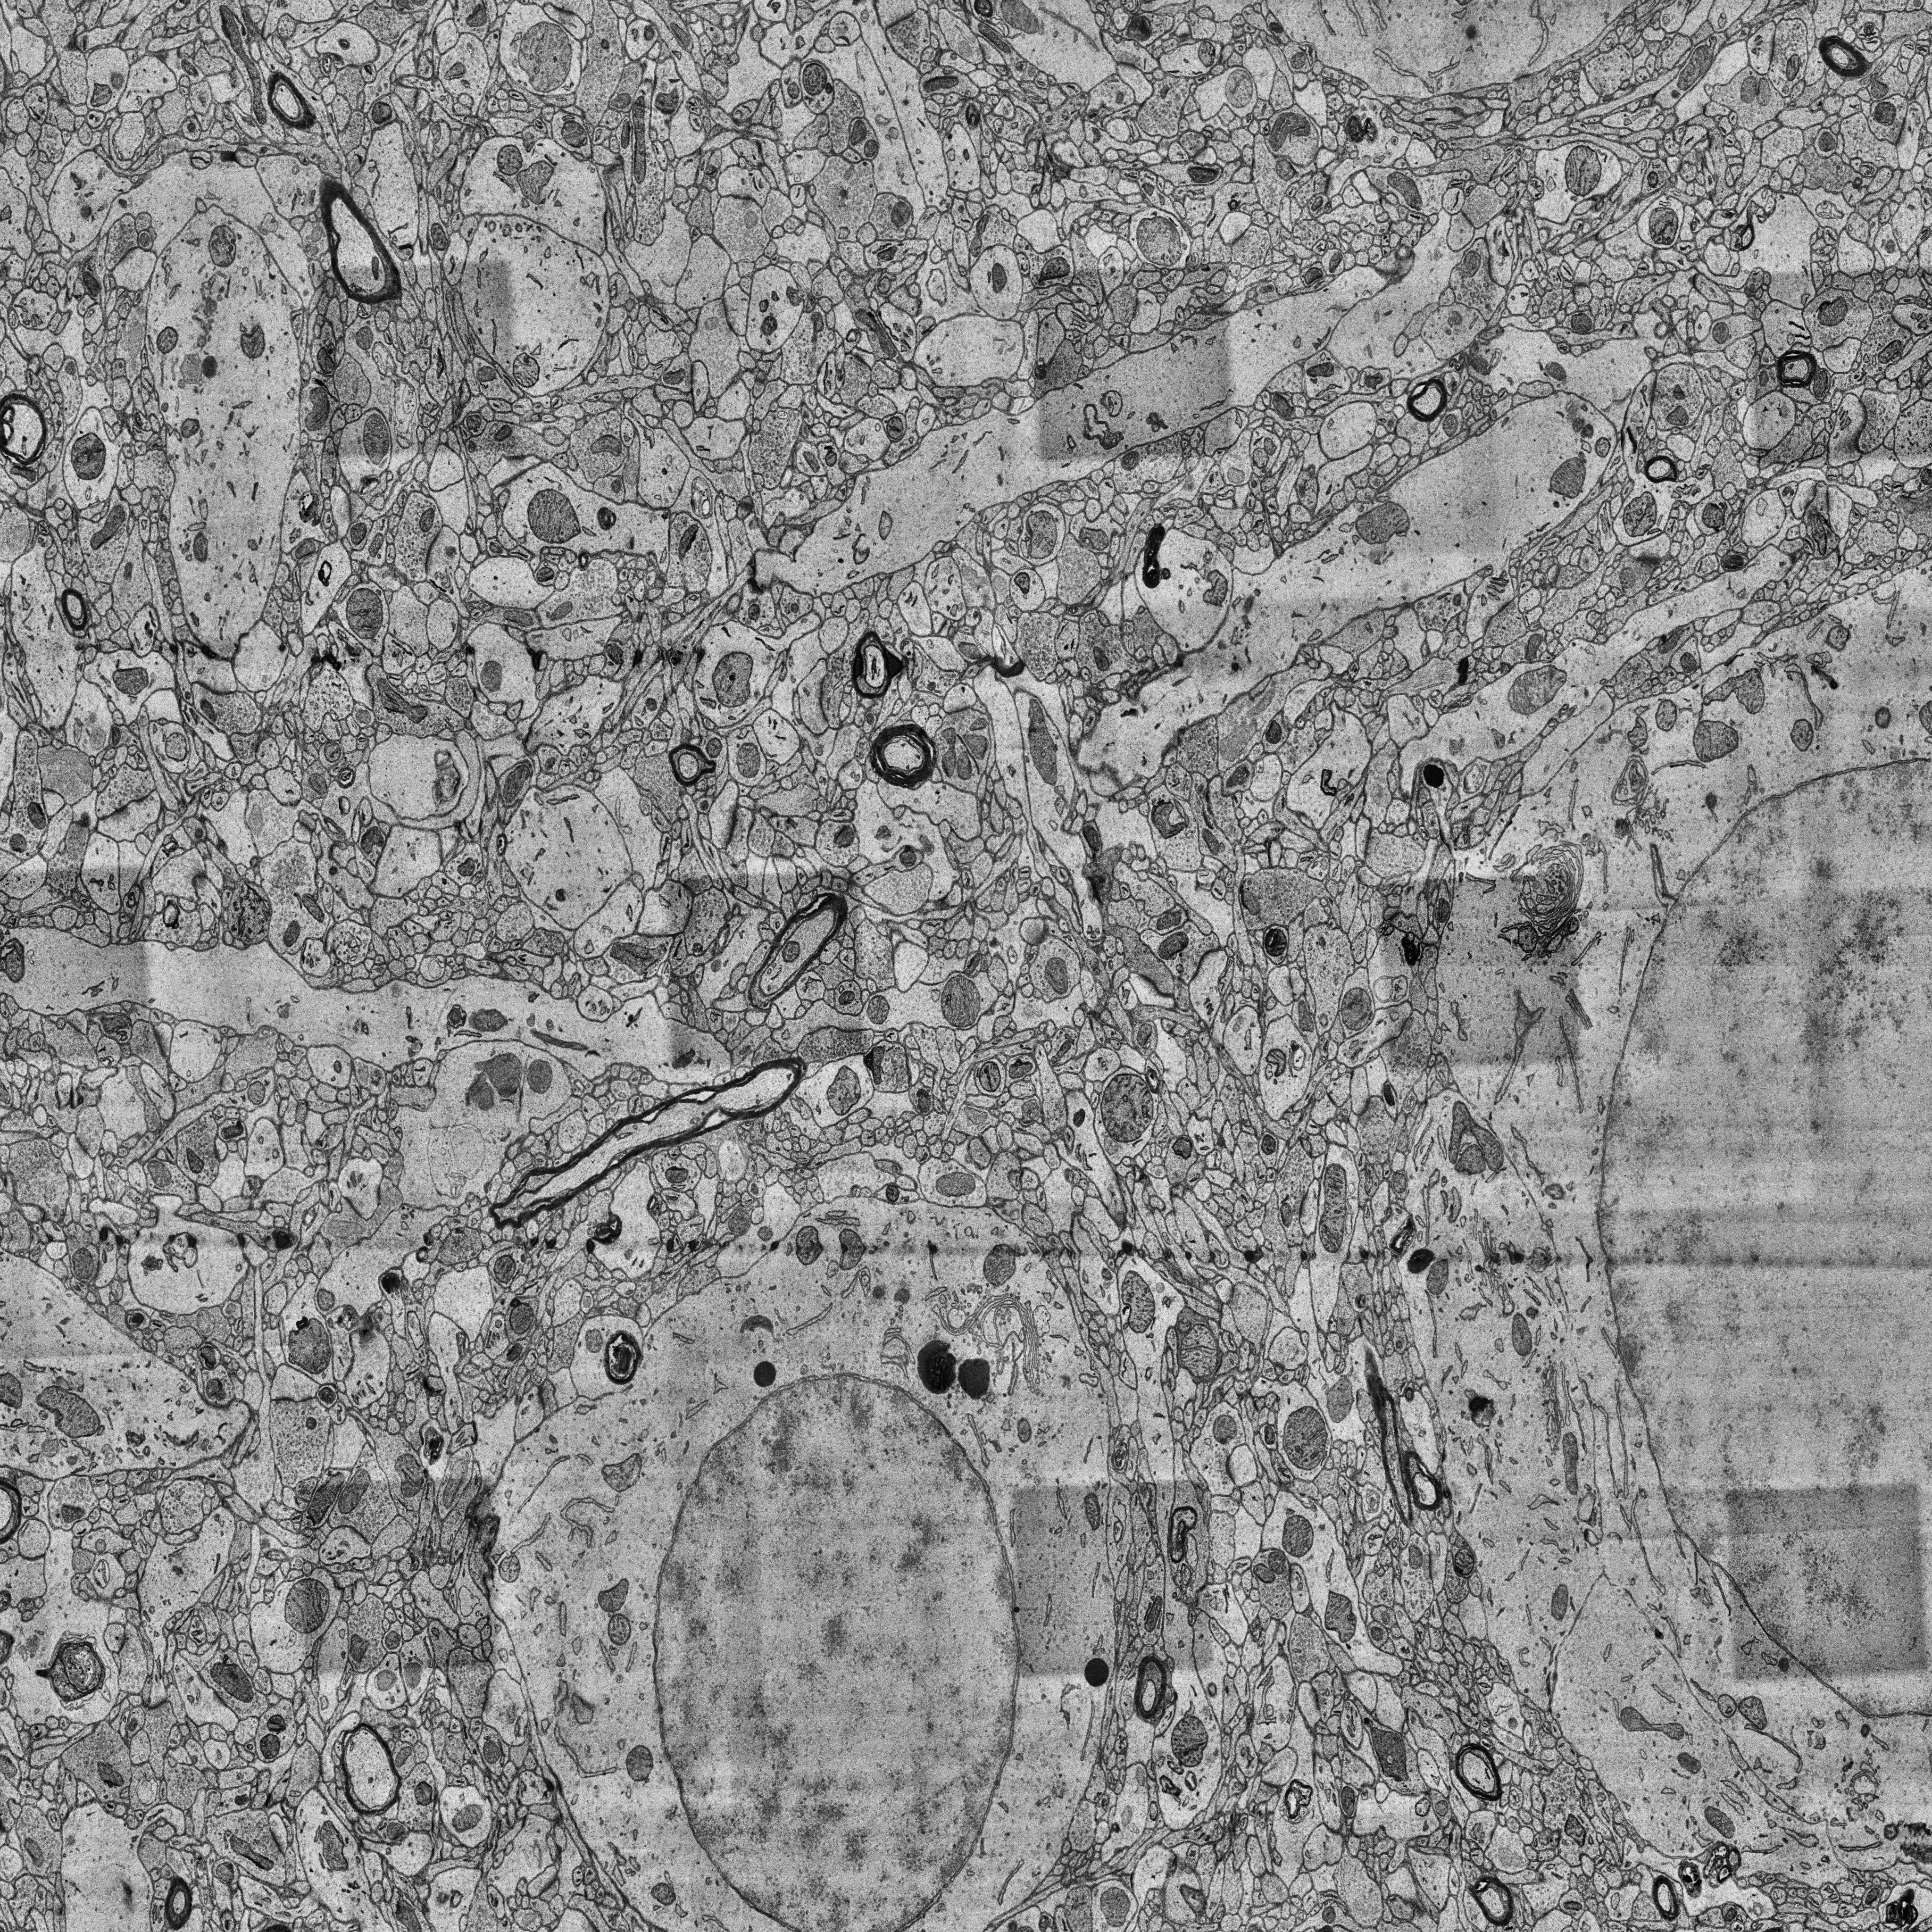
Electron microscopy slice of human cortex tissue
Slice depth (z): 388
Mitochondria instances in slice: 390